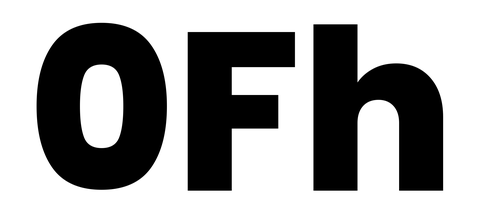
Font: Poppins-ExtraBold